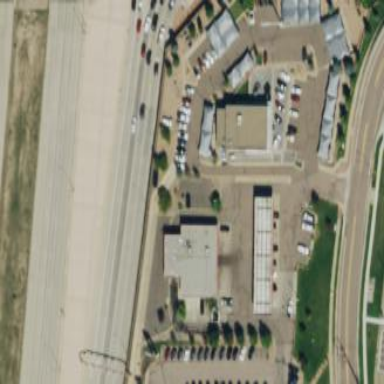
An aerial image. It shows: Retail area with car shop.